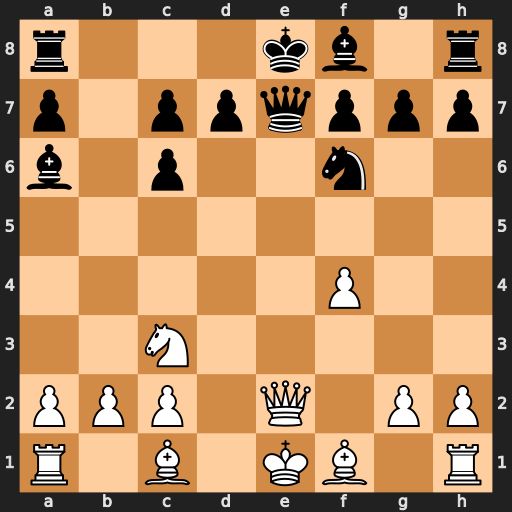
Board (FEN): r3kb1r/p1ppqppp/b1p2n2/8/5P2/2N5/PPP1Q1PP/R1B1KB1R
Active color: w
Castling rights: KQkq
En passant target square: -
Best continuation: Qxe7+ Bxe7 Bxa6